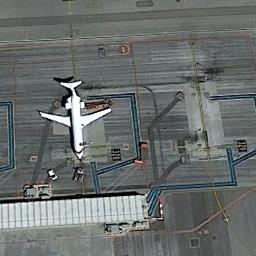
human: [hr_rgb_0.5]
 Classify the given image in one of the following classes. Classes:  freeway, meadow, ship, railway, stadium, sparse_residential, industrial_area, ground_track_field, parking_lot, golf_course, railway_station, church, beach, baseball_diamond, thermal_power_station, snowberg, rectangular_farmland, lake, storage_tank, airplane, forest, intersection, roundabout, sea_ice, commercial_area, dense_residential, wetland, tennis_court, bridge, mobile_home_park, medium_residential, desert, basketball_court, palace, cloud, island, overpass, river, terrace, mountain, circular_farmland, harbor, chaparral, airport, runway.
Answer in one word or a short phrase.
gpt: airplane